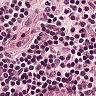
Metastatic tissue present: no